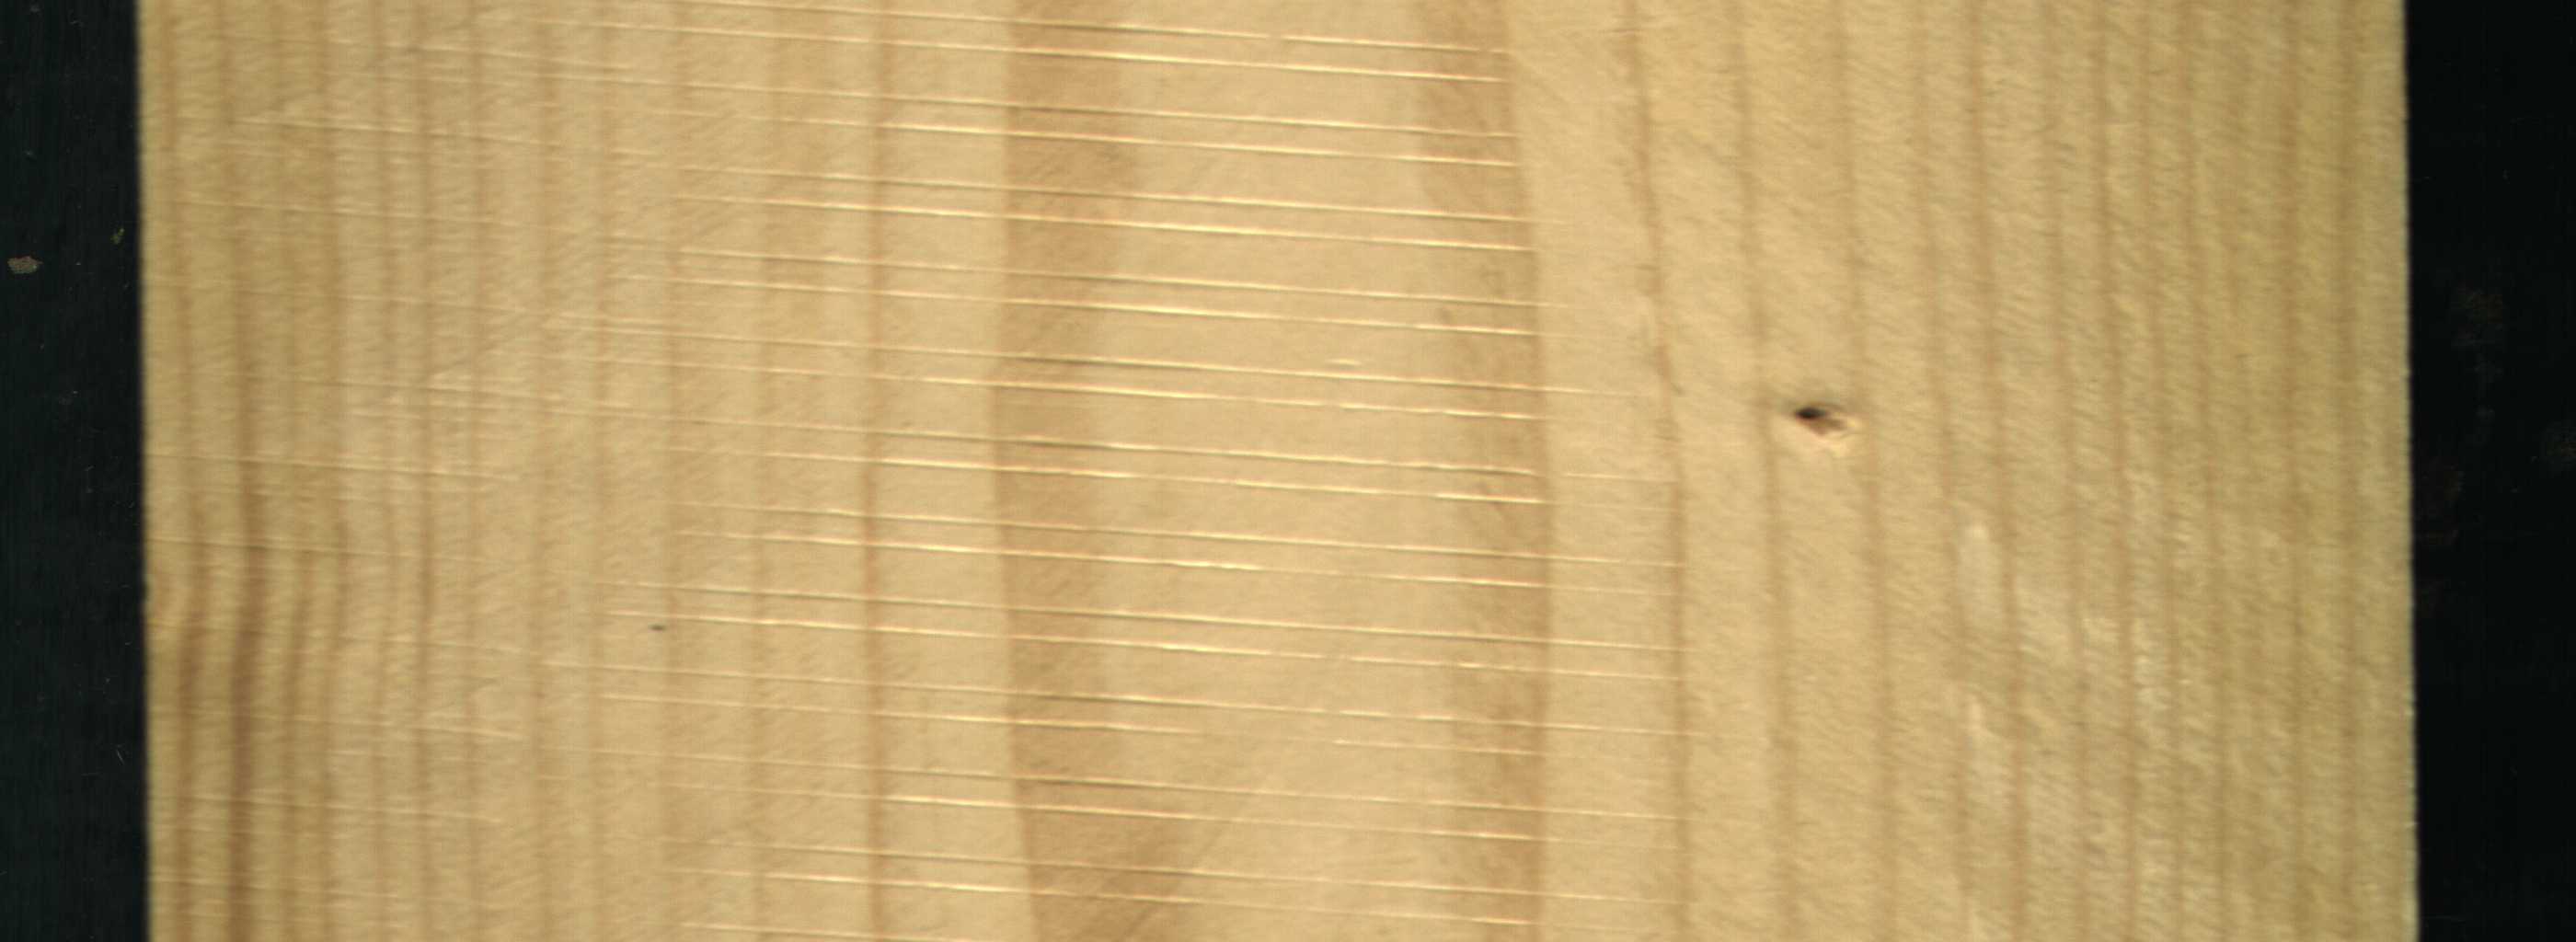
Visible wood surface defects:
Dead_Knot